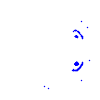
Particle: electron